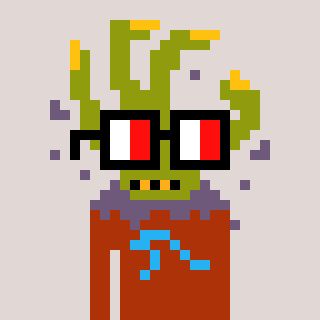
a pixel art character with square glasses with black frames and red eyes, a zombie-hand-shaped head and a hotbrown-colored body on a warm background